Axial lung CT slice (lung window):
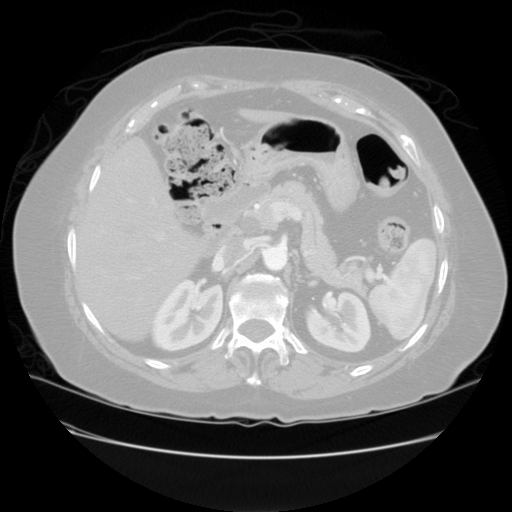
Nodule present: no